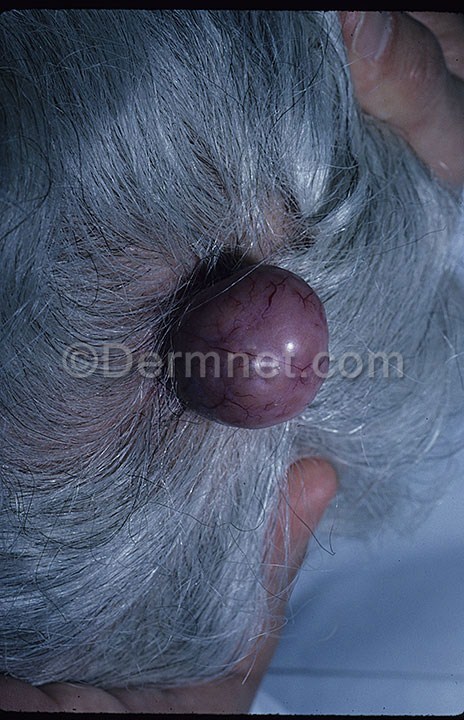
Disease: Seborrheic Keratoses and other Benign Tumors